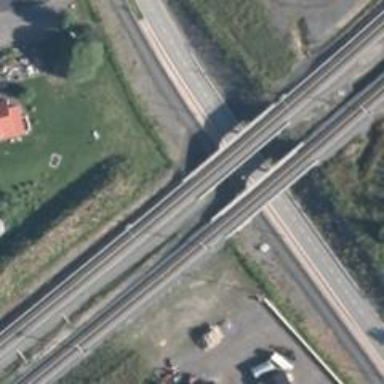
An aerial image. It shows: Bridge with continuous railway tracks that are electrified through contact line.